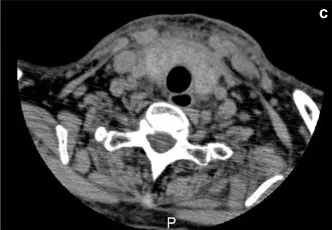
C; Transverse section of the thyroid on CT imaging after admission. The thyroid gland was diffusely swollen. Its size enlarged and its CT value decreased after hospitalization. In addition, the adipose tissue concentration in the surrounding area increased.
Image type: radiology (ct)